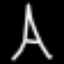
Label: The Eiffel Tower